Field crop: tomato
Growth stage: 2
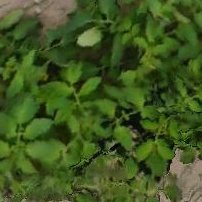
Species: tomato